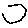
Label: hexagon